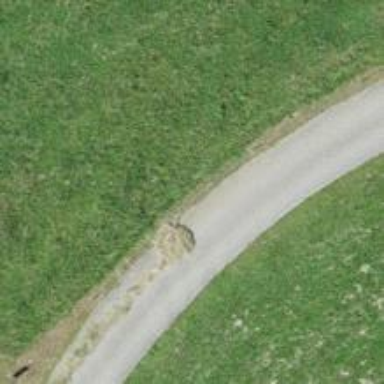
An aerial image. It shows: Unclassified road.